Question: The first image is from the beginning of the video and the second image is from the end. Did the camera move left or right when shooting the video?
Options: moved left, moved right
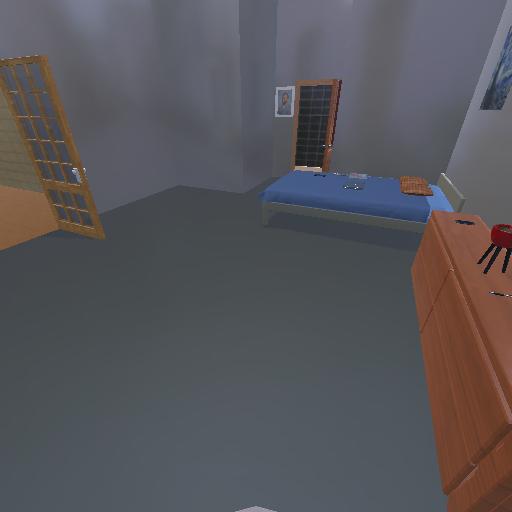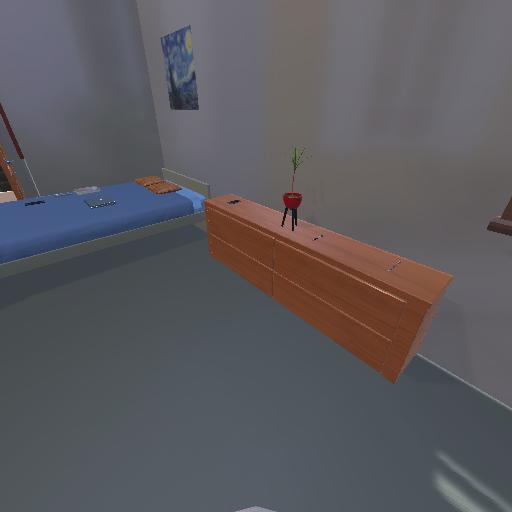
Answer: moved left